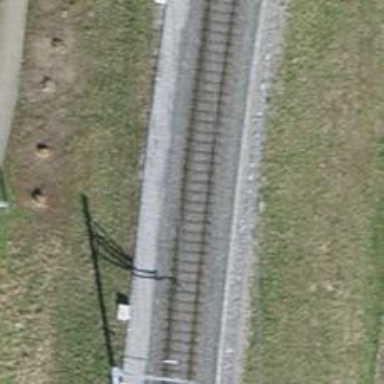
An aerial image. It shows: Single railway track with electrified contact line.